Question: I need to get Icollection data along with other data for each record instance using Linq query which I am doing right.
## Course Model
'''
public partial class Course
{
public Course()
{
this.StudentCourses = new HashSet<StudentCourse>();
}
public int CourseID { get; set; }
public string Title { get; set; }
public virtual ICollection<StudentCourse> StudentCourses { get; set; }
}
'''
## Student Model
'''
public partial class Student
{
public Student()
{
this.StudentCourses = new HashSet<StudentCourse>();
}
public int StudentID { get; set; }
public string Name { get; set; }
public virtual ICollection<StudentCourse> StudentCourses { get; set; }
}
'''
## StudentCourse Model
'''
public partial class StudentCourse
{
public int StudentCourseID { get; set; }
public int StudentID { get; set; }
public int CourseID { get; set; }
public virtual Course Course { get; set; }
public virtual Student Student { get; set; }
}
'''
## Method reading record
'''
public void readStudents()
{
using (var db2 = new MyDbContext())
{
List<Student> _studentRead = new List<Student>();
_studentRead = (from b in db2.Students
orderby b.StudentID
select b).ToList() ;
}
}
'''
## class model
'''
public partial class Student
{
public Student()
{
this.StudentCourses = new HashSet<StudentCourse>();
}
public int StudentID { get; set; }
public string Name { get; set; }
public virtual ICollection<StudentCourse> StudentCourses { get; set; }
}
'''
## 3rd part of question
I am getting correct result now which is; I can see students and list of coursesID in which they are register to using following statement;
'''
using (var db2 = new MyDbContext())
{
List<Student> _studentRead = new List<Student>();
_studentRead = (from _student in db2.Students.Include(r=>r.StudentCourses)
select _student).ToList();
}
'''
Now how can I include courses title to my this linq statement if I want to as below diagram shows I can read courseIDs

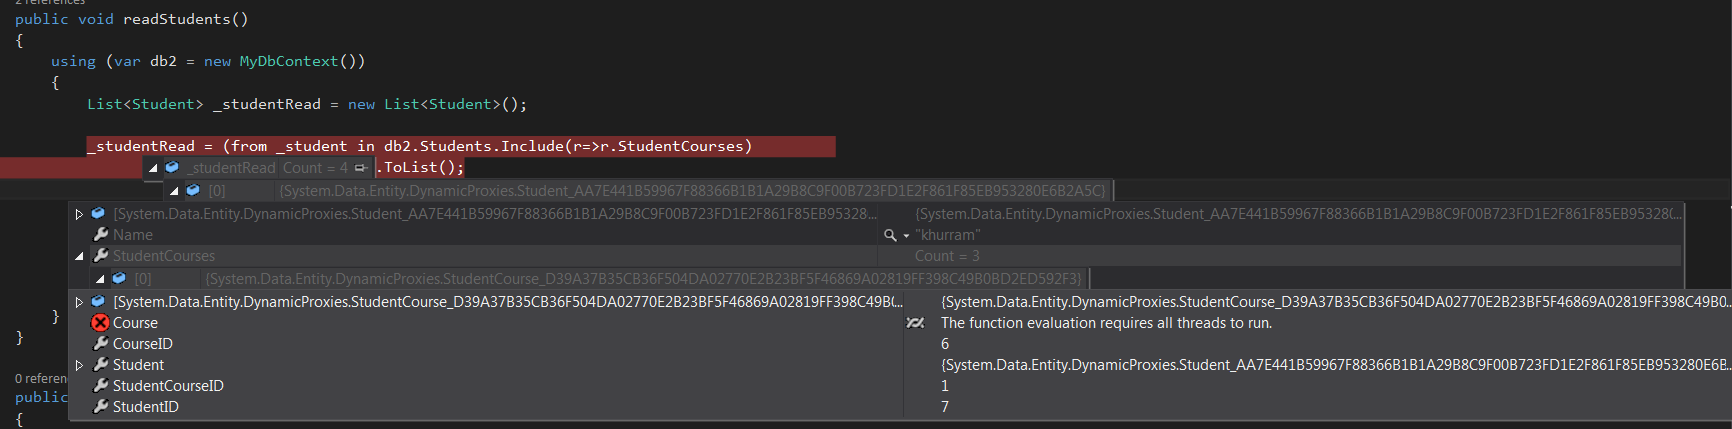
Answer: If you are trying to load the collection of StudentCourse when loading a student object you could just use the Include extension method.
'''
public void LoadStudents()
{
using (var db2 = new MyDbContext()
{
//Lambda Linq
var studentList = new List<Student>();
studentList = db2.Students
.Include(s => s.StudentCourses)
.OrderBy (s => s.StudentId)
.ToList();
//Comprehension Linq
var compList = new List<Student>();
compList = (from s in db2.Students.Include(r => r.StudentCourses)
OrderBy s.StudentId
Select s).ToList();
}
}
'''
This will explictly tell the context to load the collection when loading each student object from the context.
The extension method is in the 'System.Data.Entity' namespace
More information can be found here:
<URL>
Upate 1 - To show loading of multiple levels of dependant objects
'''
public void LoadStudents()
{
//Lambda Linq
var lambdaList = db2.Students
.Include(s => s.StudentCourses.Select(sc => sc.Course))
.OrderBy(s => s.StudentId)
.ToList();
//Comprehension Linq
var compList = (from student in db2.Students.Include(s => s.StudentCourse.Select(sc => sc.Course)
OrderBy student.StudentId
Select student).ToList();
}
'''